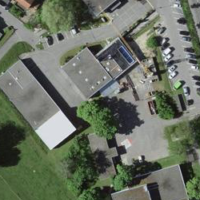
EUNIS habitat code: 54
Species observed at this site:
Cotoneaster dammeri